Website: home-depot
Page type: payment
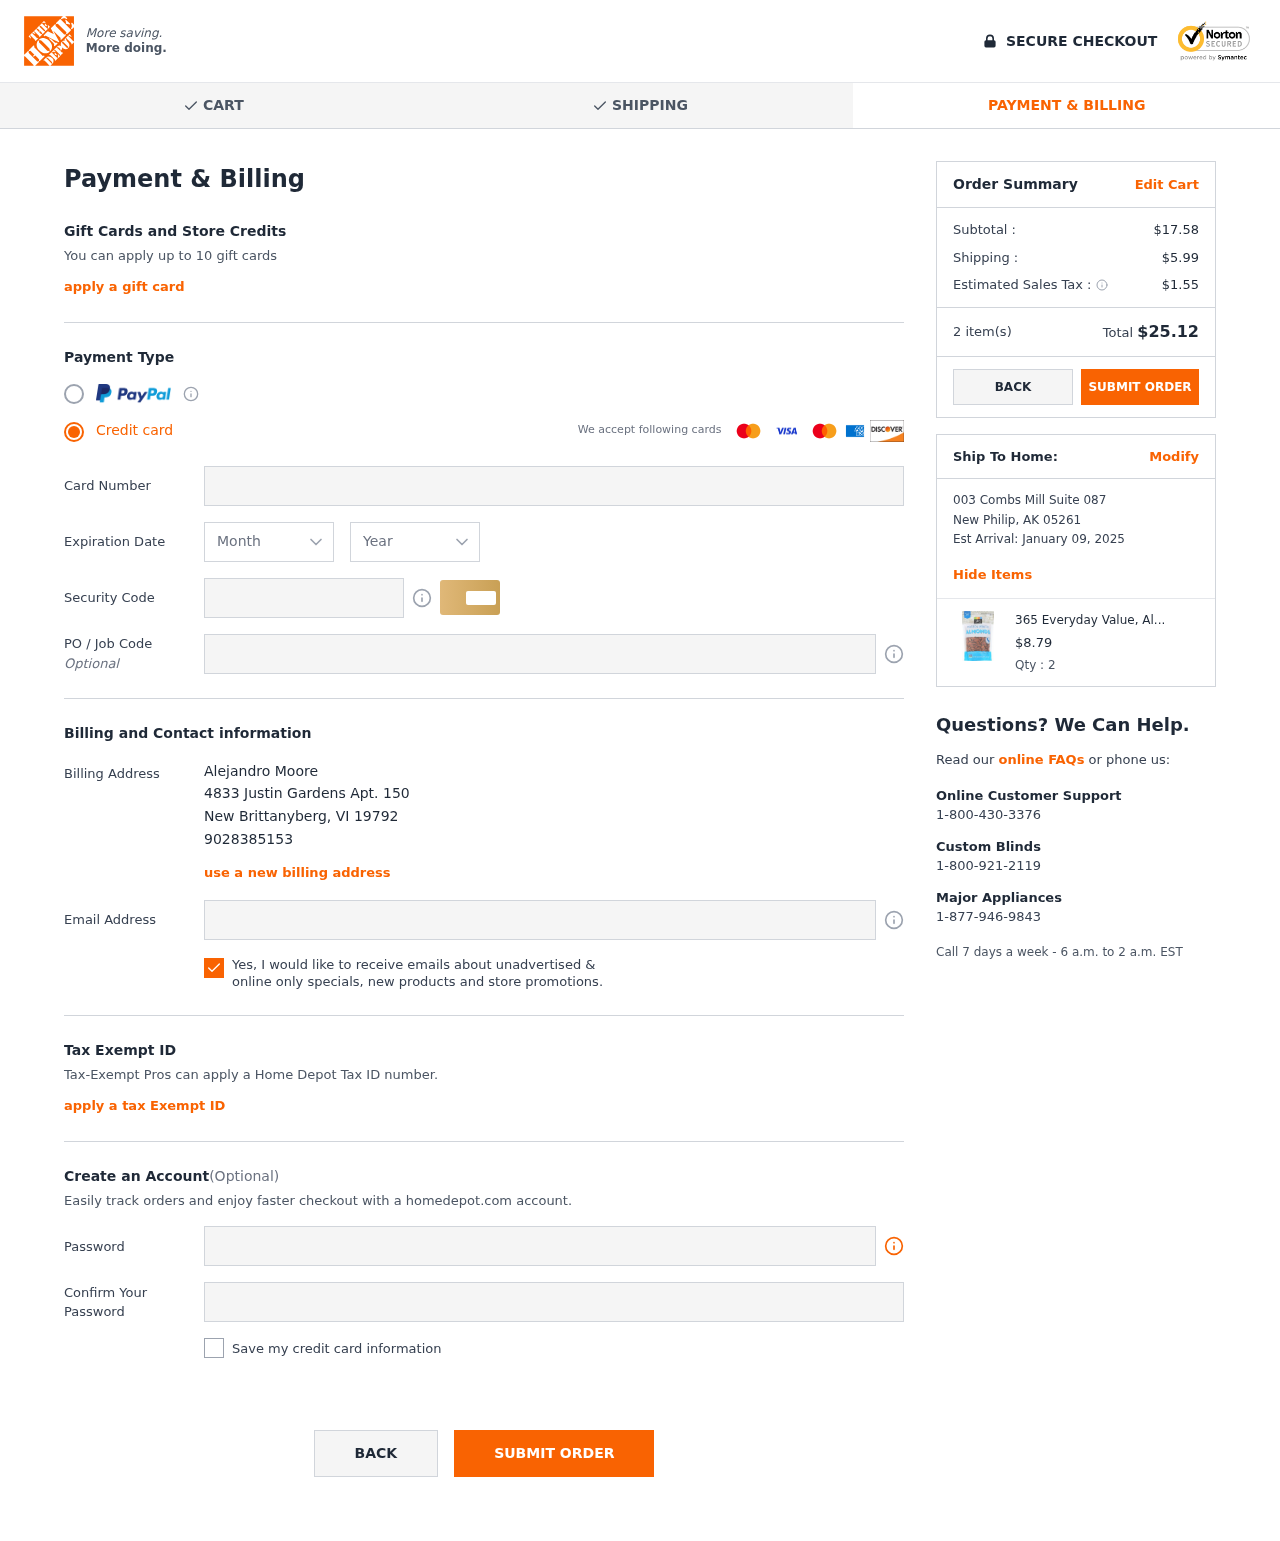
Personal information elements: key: PII_CARD_CVV
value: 183
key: PII_CARD_EXPIRY_MONTH
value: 11
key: PII_CARD_EXPIRY_YEAR
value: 26
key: PII_CARD_NUMBER
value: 6538 6604 7440 2558
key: PII_CITY
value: New Brittanyberg
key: PII_CITY2
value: New Philip
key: PII_EMAIL
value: alejandromoore@hotmail.com
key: PII_FULLNAME
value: Alejandro Moore
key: PII_PHONE
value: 9028385153
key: PII_POSTCODE
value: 19792
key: PII_POSTCODE2
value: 05261
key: PII_STATE_ABBR
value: VI
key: PII_STATE_ABBR2
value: AK
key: PII_STREET
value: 4833 Justin Gardens Apt. 150
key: PII_STREET2
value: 003 Combs Mill Suite 087
Product elements: key: PRODUCT1_NAME
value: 365 Everyday Value, Almonds, Roasted & Unsalted, 16 oz
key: PRODUCT1_PRICE
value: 8.79
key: PRODUCT1_QUANTITY
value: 2
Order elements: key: ORDER_SUBTOTAL
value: $17.58
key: ORDER_SHIPPING_COST
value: $5.99
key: ORDER_TAX
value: $1.55
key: ORDER_NUM_ITEMS
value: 2 item(s)
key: ORDER_TOTAL
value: $25.12
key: ORDER_DELIVERY_DATE
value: January 09, 2025